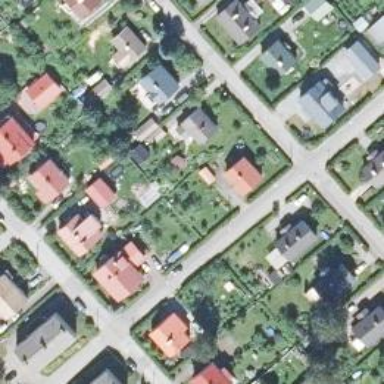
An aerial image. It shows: Residential area.